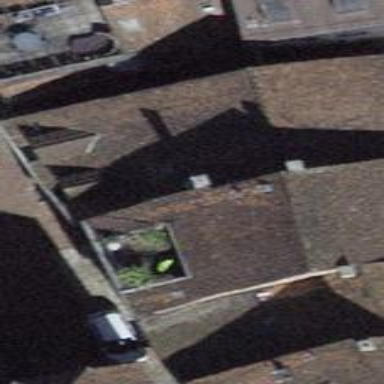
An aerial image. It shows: Building with tile roof.